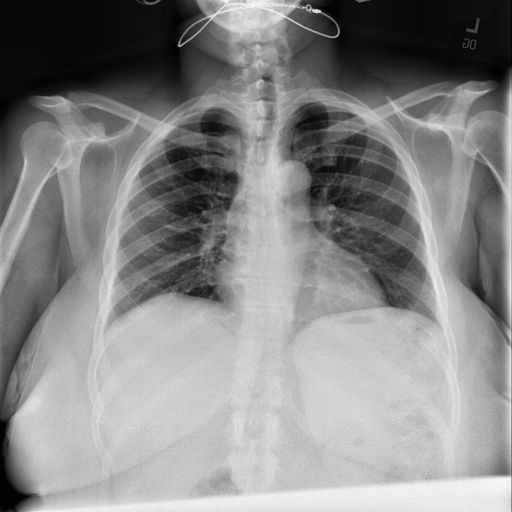
Finding: NORMAL